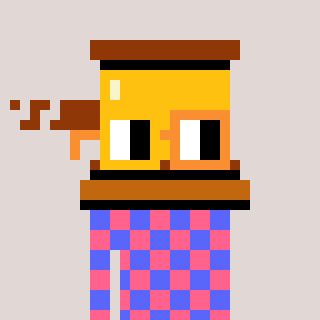
a pixel art character with square yellow and orange glasses, a gavel-shaped head and a purple-colored body on a warm background